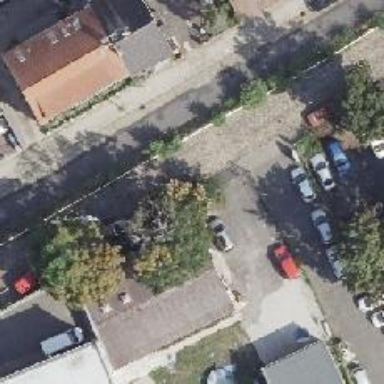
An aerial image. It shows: There is parking obstacle present.